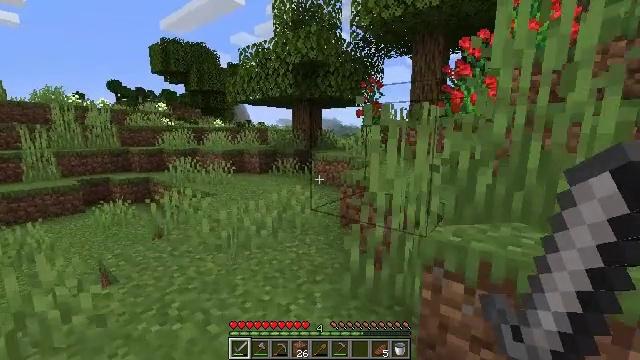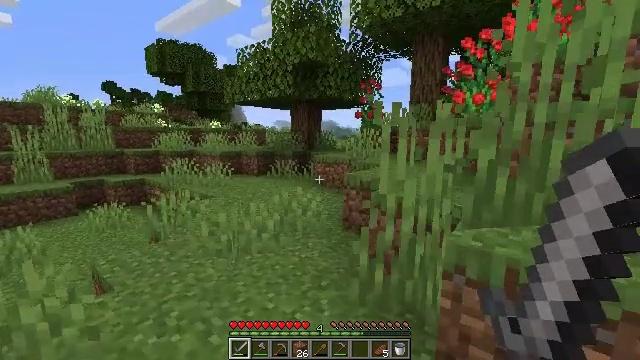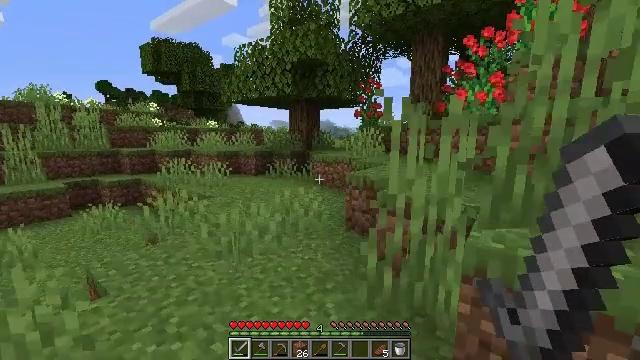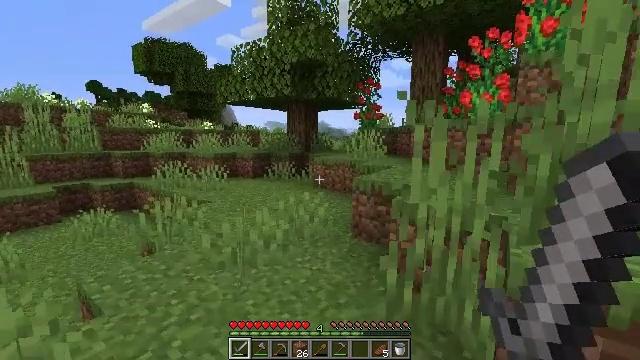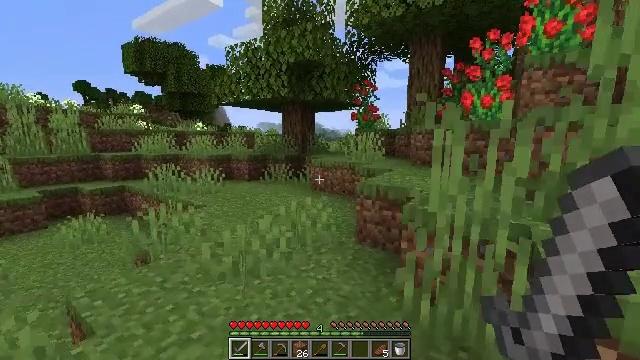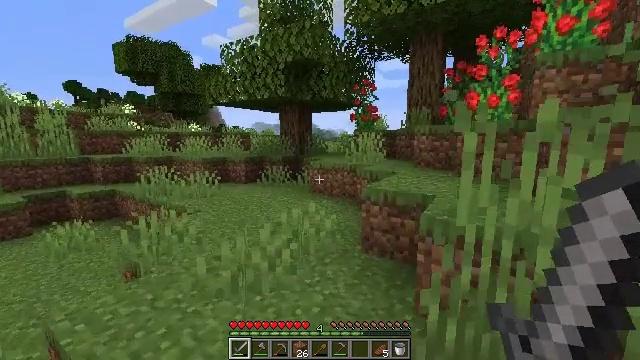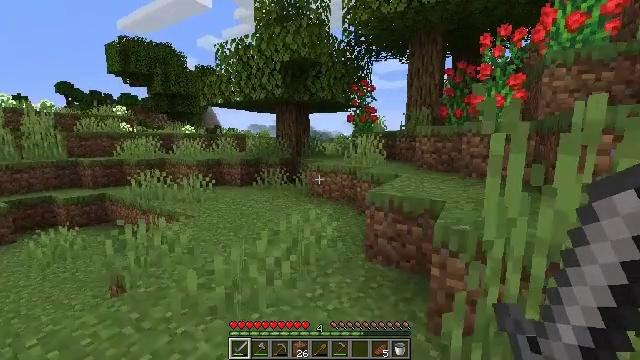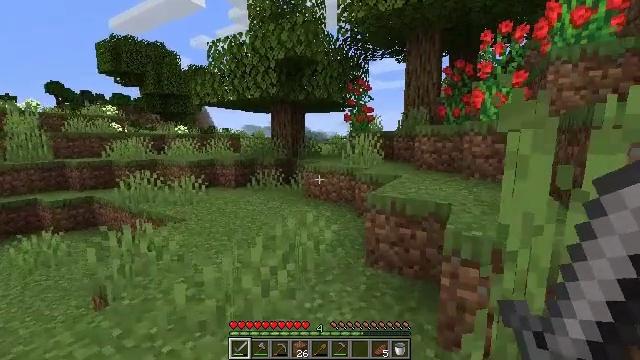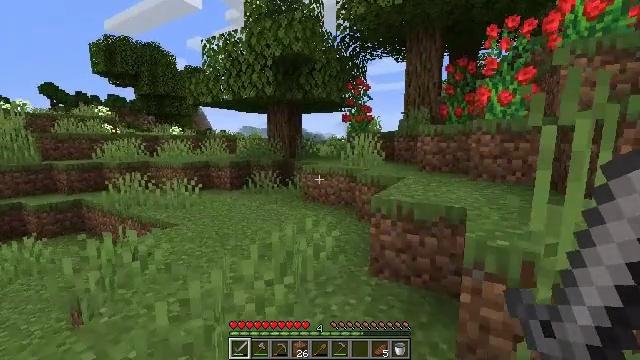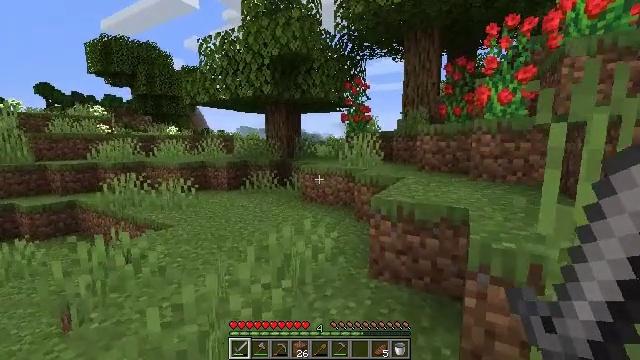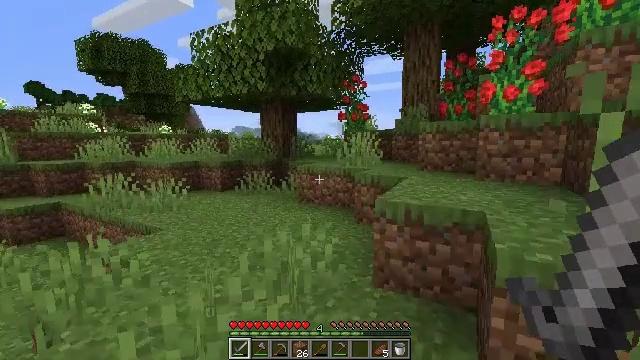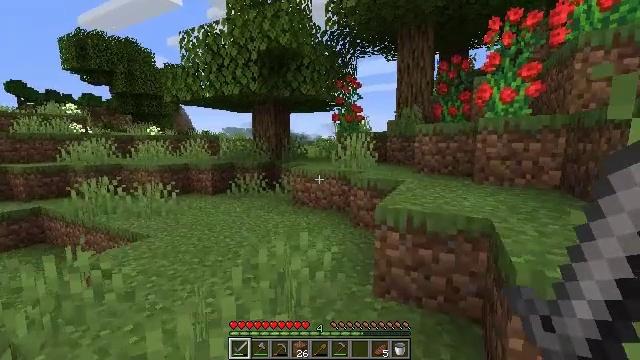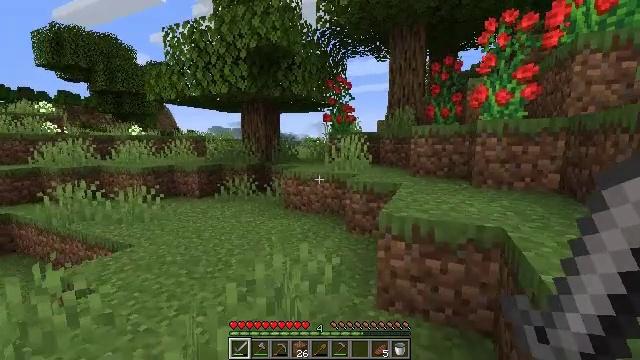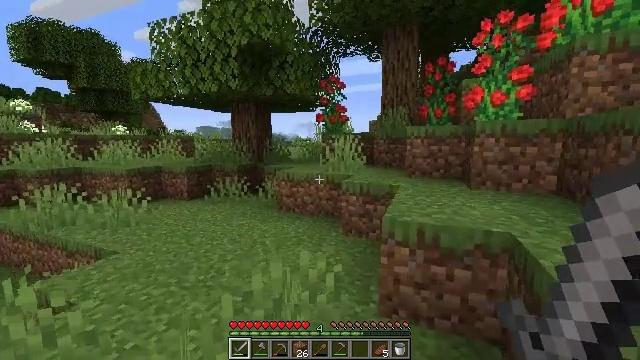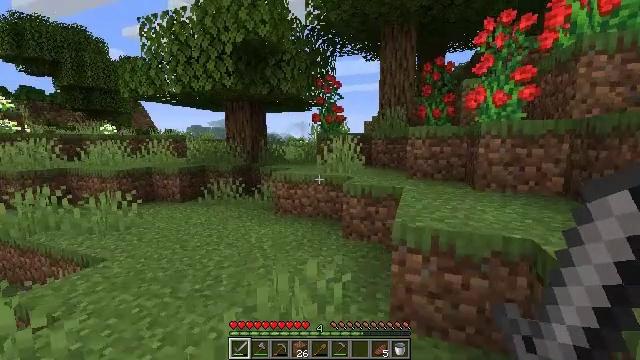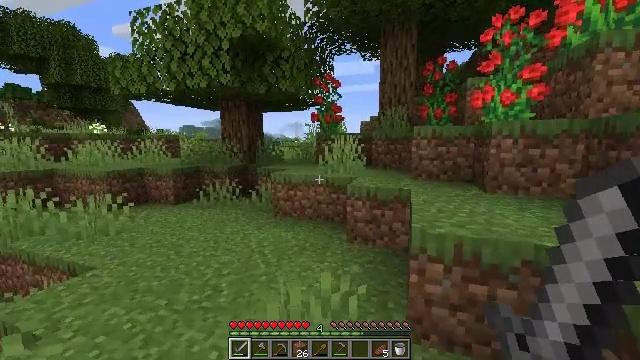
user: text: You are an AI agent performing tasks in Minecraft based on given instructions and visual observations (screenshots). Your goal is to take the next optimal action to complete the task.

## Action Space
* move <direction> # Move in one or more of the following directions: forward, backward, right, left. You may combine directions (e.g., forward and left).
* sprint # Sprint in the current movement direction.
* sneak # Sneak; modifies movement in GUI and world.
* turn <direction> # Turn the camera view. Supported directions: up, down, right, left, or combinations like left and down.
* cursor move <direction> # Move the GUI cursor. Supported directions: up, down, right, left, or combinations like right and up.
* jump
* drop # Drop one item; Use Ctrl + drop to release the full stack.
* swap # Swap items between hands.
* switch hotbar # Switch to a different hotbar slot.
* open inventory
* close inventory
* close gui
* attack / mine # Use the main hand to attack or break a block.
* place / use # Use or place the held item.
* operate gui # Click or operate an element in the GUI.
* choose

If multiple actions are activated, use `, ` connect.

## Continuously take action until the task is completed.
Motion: motion action
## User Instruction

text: Attack the spruce door to gather it.
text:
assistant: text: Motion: move forward and move left
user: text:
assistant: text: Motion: move forward and move left
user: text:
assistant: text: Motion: move forward and move left, turn right
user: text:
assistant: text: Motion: move forward, turn right
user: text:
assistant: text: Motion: move forward, turn right
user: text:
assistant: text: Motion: move forward
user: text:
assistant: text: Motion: move forward, turn right
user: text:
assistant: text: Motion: move forward
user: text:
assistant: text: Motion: move forward
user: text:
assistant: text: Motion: move forward and move left
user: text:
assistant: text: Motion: move forward and move left, turn right
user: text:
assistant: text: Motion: move forward and move left, turn right
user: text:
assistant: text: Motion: move forward and move left, turn right
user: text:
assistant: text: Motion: move forward and move left, turn right
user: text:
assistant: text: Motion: move forward, turn right
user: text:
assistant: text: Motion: move forward, turn right
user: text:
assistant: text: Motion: move forward
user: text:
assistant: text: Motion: move forward
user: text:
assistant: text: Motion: move forward
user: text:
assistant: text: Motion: move forward
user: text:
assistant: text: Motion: move forward and move left
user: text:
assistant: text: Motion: move forward and move left
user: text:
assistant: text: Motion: move forward and move left
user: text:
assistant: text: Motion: move forward and move left
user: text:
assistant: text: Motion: move forward and move left
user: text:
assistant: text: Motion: move forward, turn right and down
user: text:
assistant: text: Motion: move forward, turn right and down
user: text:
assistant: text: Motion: move forward
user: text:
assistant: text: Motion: move forward
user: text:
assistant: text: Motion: move forward